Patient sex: M
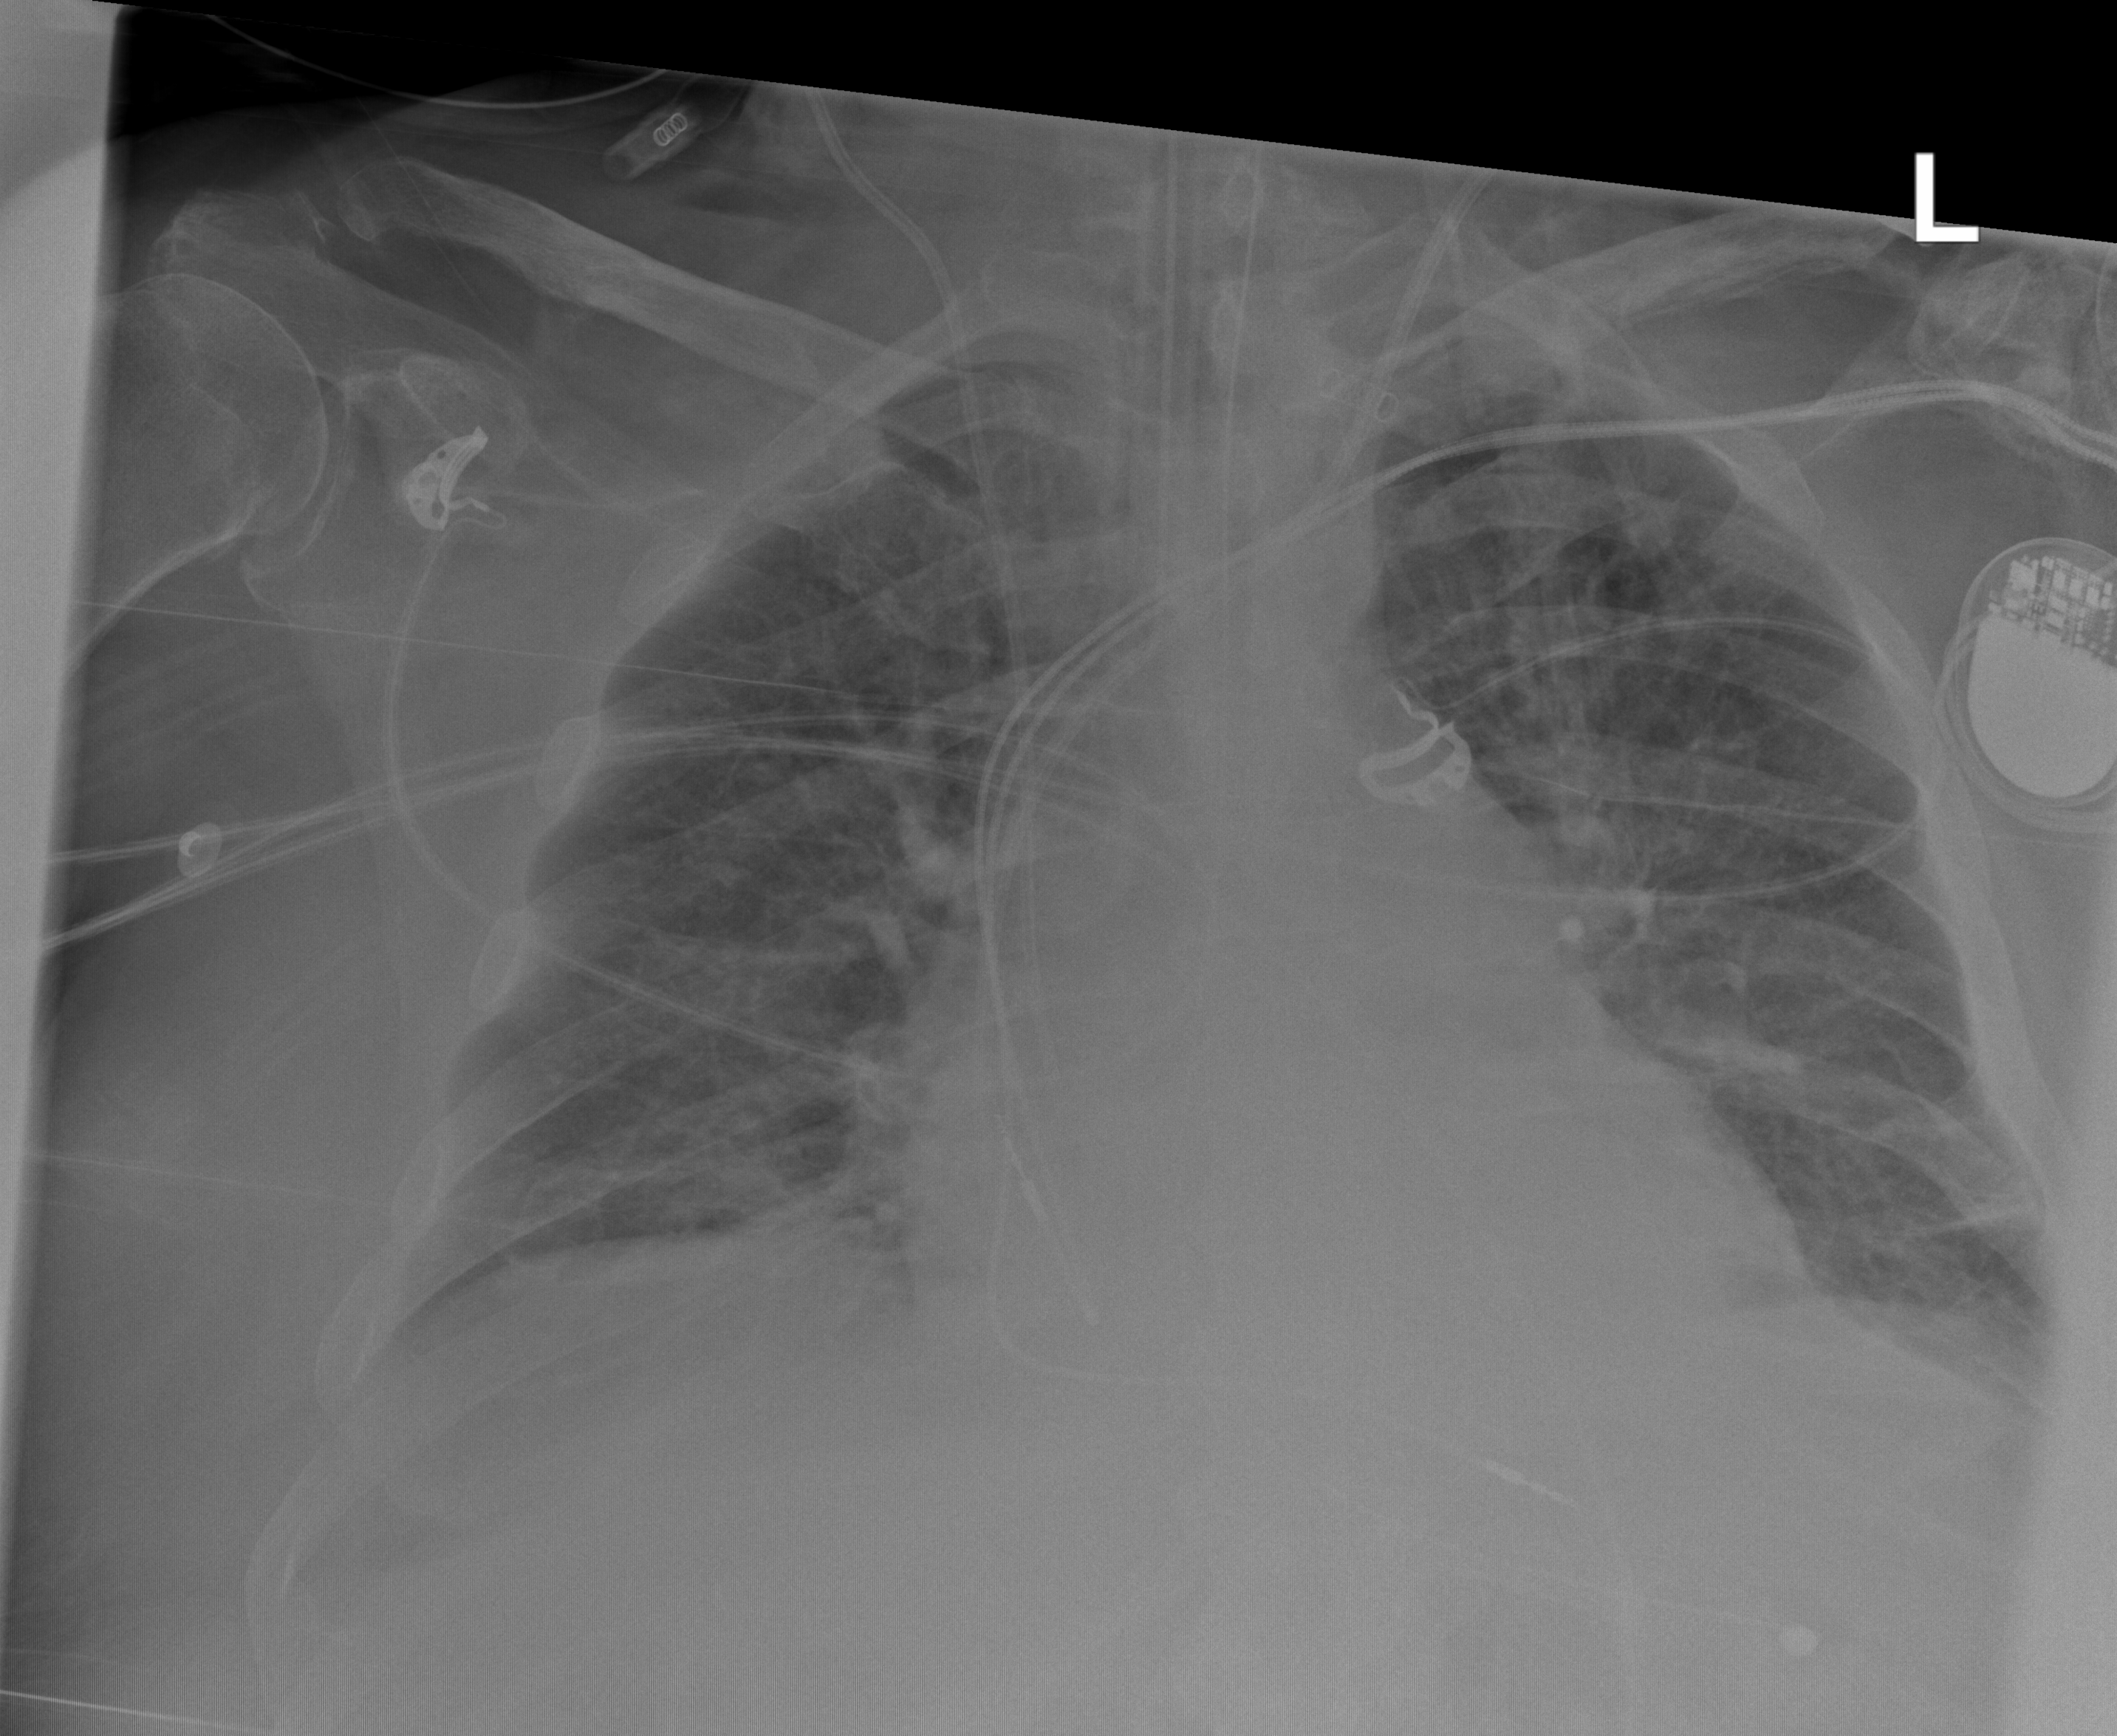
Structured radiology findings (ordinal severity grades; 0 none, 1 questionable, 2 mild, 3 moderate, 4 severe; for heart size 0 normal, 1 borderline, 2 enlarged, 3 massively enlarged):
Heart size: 1
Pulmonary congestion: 2
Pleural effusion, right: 2
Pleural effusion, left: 2
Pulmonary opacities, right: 2
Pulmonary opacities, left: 2
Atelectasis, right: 2
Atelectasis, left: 2